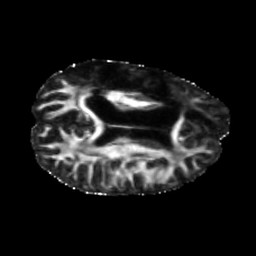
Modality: FA
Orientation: axial
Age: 37
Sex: female
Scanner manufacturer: siemens
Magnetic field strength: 3 T
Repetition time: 5.47 s
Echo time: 0.0854 s